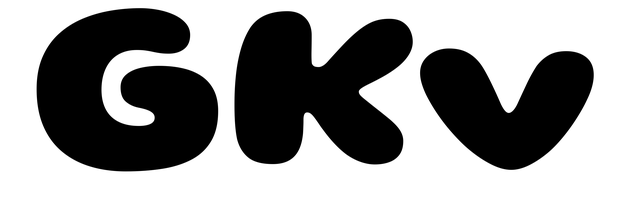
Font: Gluten_ExtraBold